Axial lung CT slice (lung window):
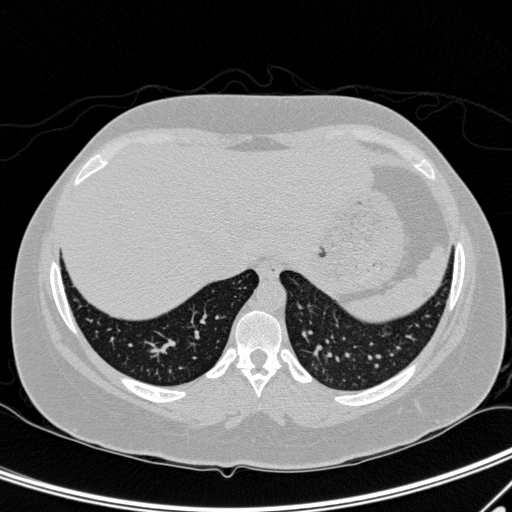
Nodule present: no